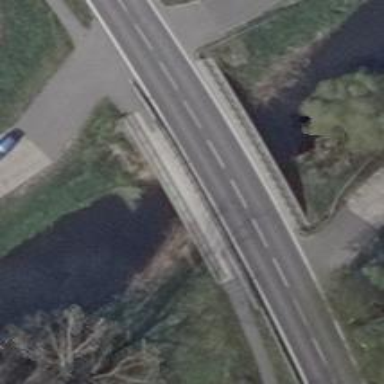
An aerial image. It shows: Beam bridge structure.